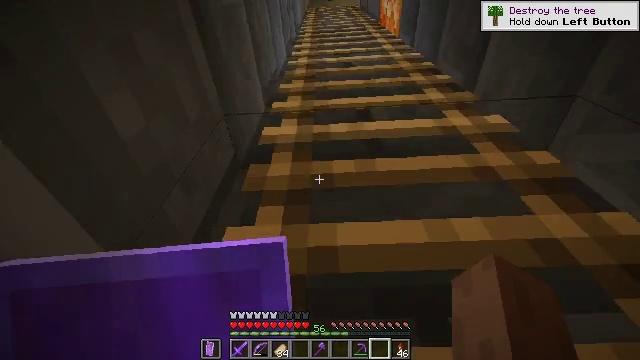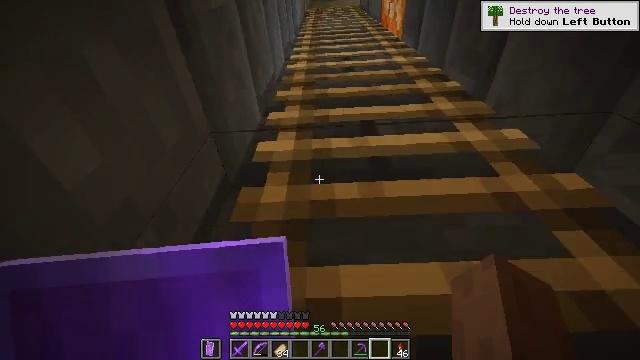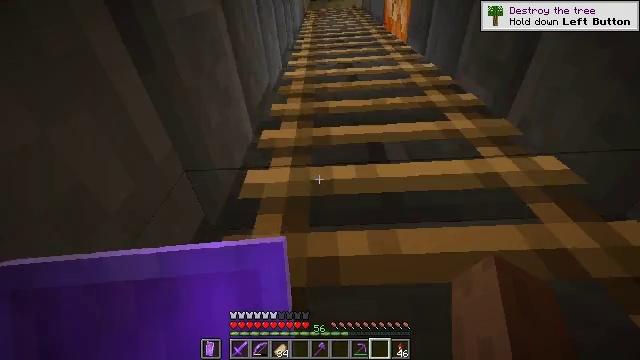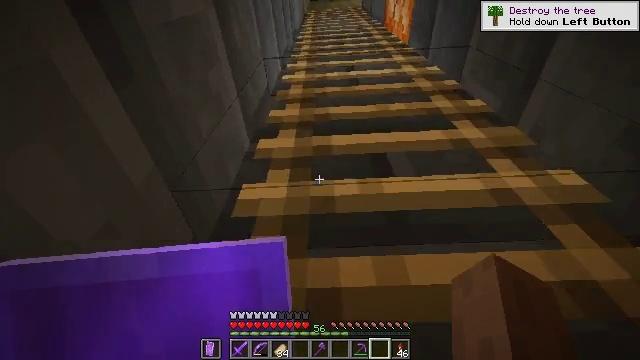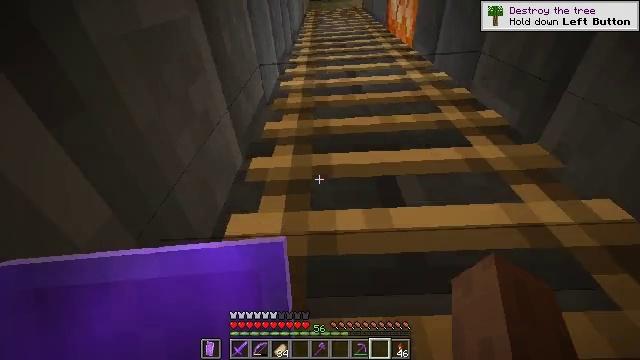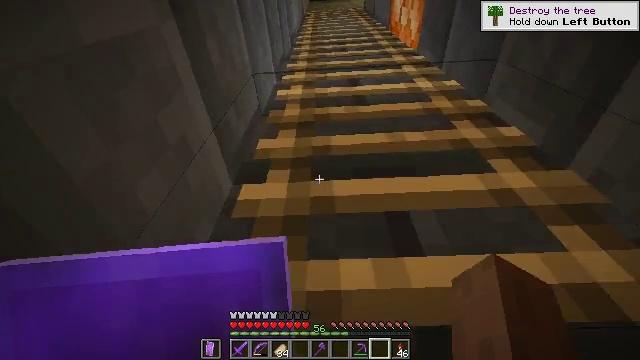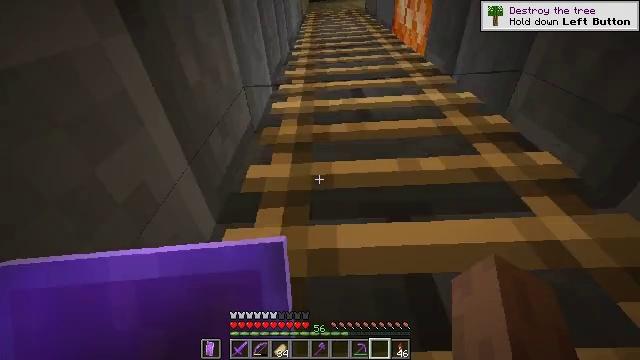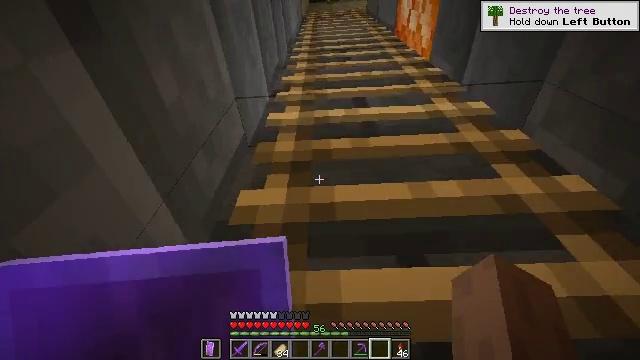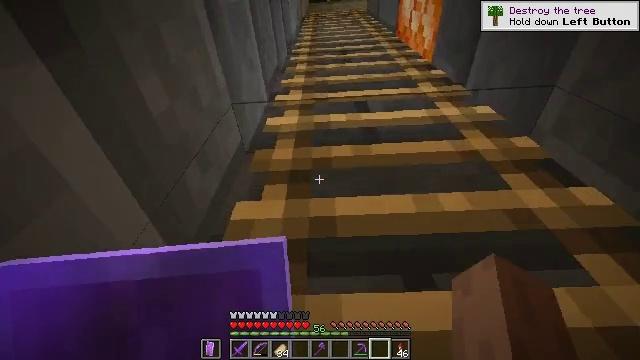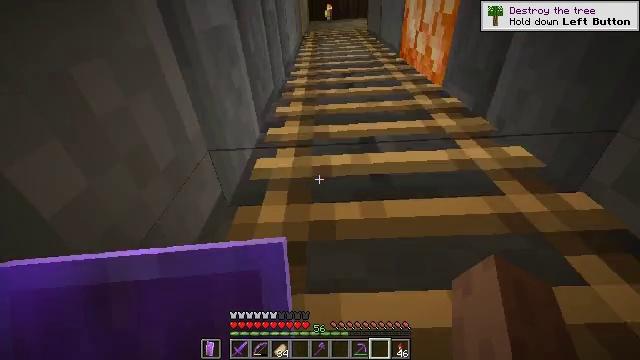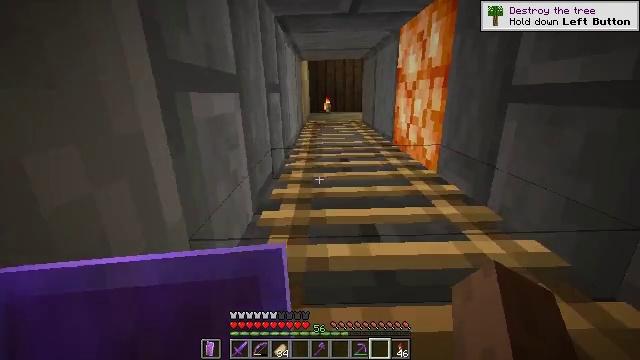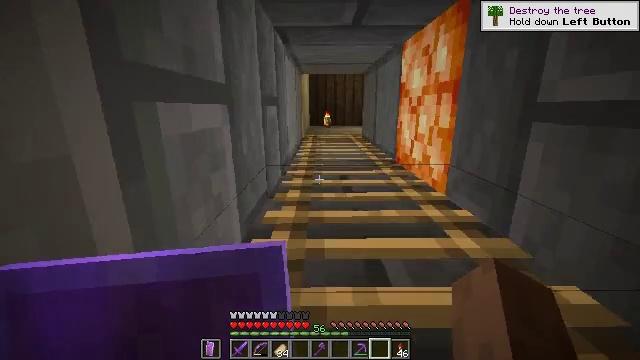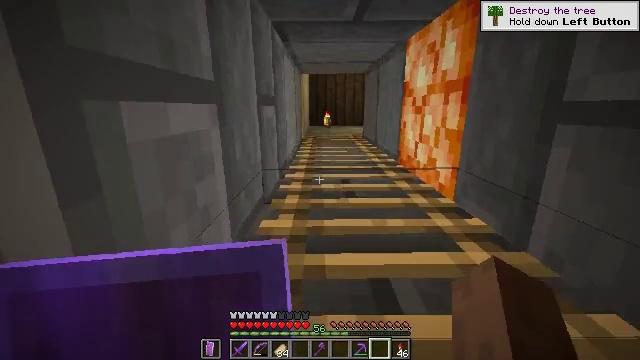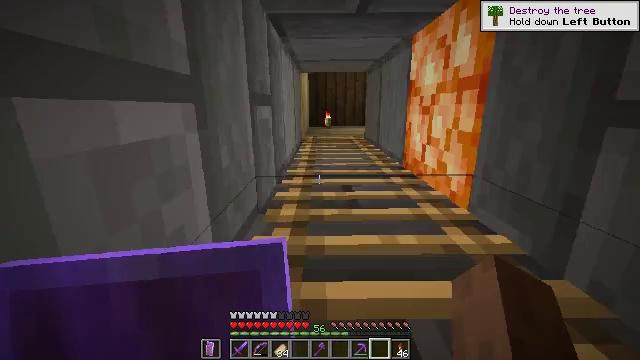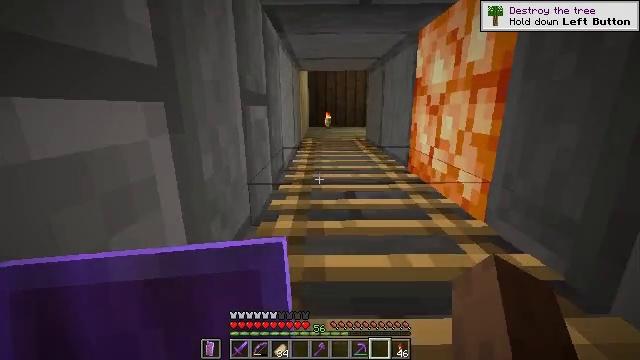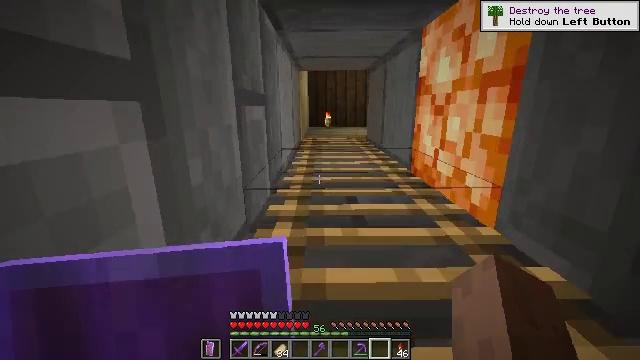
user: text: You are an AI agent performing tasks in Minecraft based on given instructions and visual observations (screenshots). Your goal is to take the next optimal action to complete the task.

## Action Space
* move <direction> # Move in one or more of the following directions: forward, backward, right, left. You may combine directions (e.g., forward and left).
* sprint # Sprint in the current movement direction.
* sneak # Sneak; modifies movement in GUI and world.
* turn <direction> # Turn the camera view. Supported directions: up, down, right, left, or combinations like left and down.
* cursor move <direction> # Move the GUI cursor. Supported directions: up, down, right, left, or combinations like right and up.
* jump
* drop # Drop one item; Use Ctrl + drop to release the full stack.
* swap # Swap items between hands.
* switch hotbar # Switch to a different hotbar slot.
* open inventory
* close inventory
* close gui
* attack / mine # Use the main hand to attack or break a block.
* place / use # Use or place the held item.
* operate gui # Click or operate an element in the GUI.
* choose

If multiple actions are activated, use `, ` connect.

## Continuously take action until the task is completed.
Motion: motion action
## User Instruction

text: Mine the ladder from the wall.
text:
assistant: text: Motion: move forward, sprint
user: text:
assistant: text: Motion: move forward, sprint
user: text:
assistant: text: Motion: move forward, sprint
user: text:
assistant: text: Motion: move forward, sprint
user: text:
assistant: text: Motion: move forward, sprint
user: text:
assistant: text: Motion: move forward, sprint
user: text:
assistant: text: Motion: move forward, sprint
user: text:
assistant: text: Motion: move forward, sprint
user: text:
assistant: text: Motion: move forward, sprint, turn up
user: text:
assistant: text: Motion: move forward, sprint, turn right and up
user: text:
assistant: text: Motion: move forward, sprint, turn right and up
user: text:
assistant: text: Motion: move forward, sprint
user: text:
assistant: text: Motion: move forward, sprint
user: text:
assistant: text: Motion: move forward, sprint
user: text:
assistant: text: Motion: move forward, sprint
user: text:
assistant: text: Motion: move forward, sprint
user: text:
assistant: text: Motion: move forward, sprint
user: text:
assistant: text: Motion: move forward, sprint
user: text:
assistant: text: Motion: move forward, sprint
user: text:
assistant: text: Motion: move forward, sprint
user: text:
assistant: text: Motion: move forward, sprint
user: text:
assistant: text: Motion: move forward, sprint
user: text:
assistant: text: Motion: move forward, sprint
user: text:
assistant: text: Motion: move forward, sprint
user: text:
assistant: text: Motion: move forward, sprint
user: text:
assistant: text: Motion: move forward, sprint
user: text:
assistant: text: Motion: move forward, sprint
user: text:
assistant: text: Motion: move forward, sprint, turn down
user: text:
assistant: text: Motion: move forward, sprint, turn down
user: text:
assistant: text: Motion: move forward, sprint, turn down